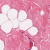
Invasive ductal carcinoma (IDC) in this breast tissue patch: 0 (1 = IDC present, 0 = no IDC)